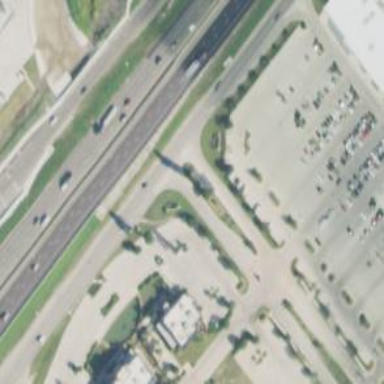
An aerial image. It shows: Secondary road with frontage road alongside.